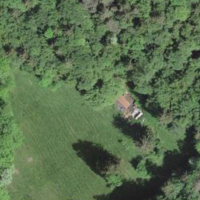
EUNIS habitat code: 44
Species observed at this site:
Euphorbia cyparissias